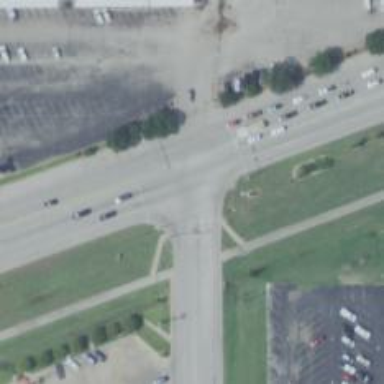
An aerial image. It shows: Unmarked crossing on footway.